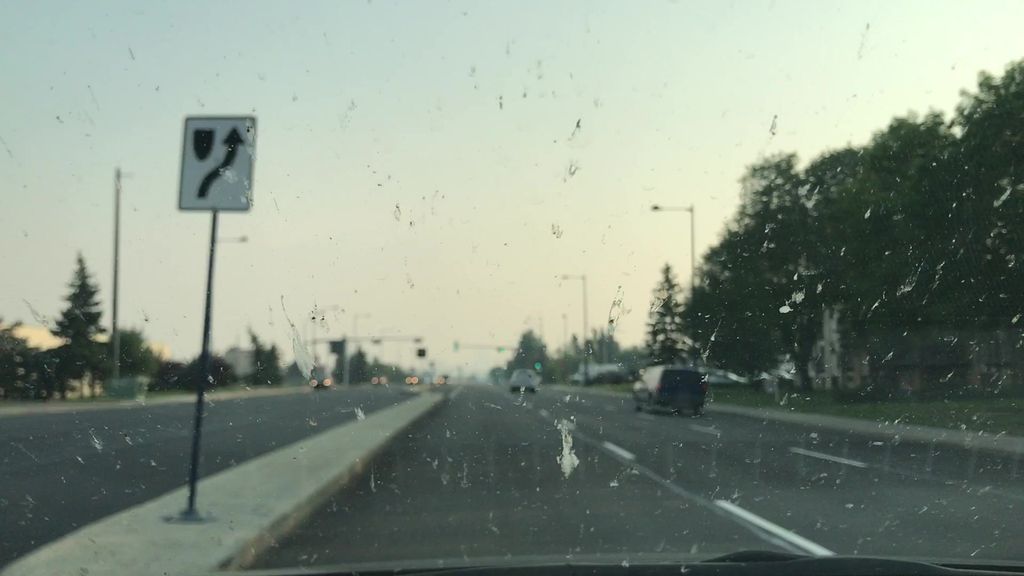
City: edmonton